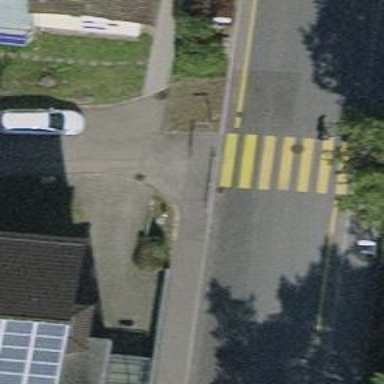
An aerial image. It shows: Bollard.